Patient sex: M
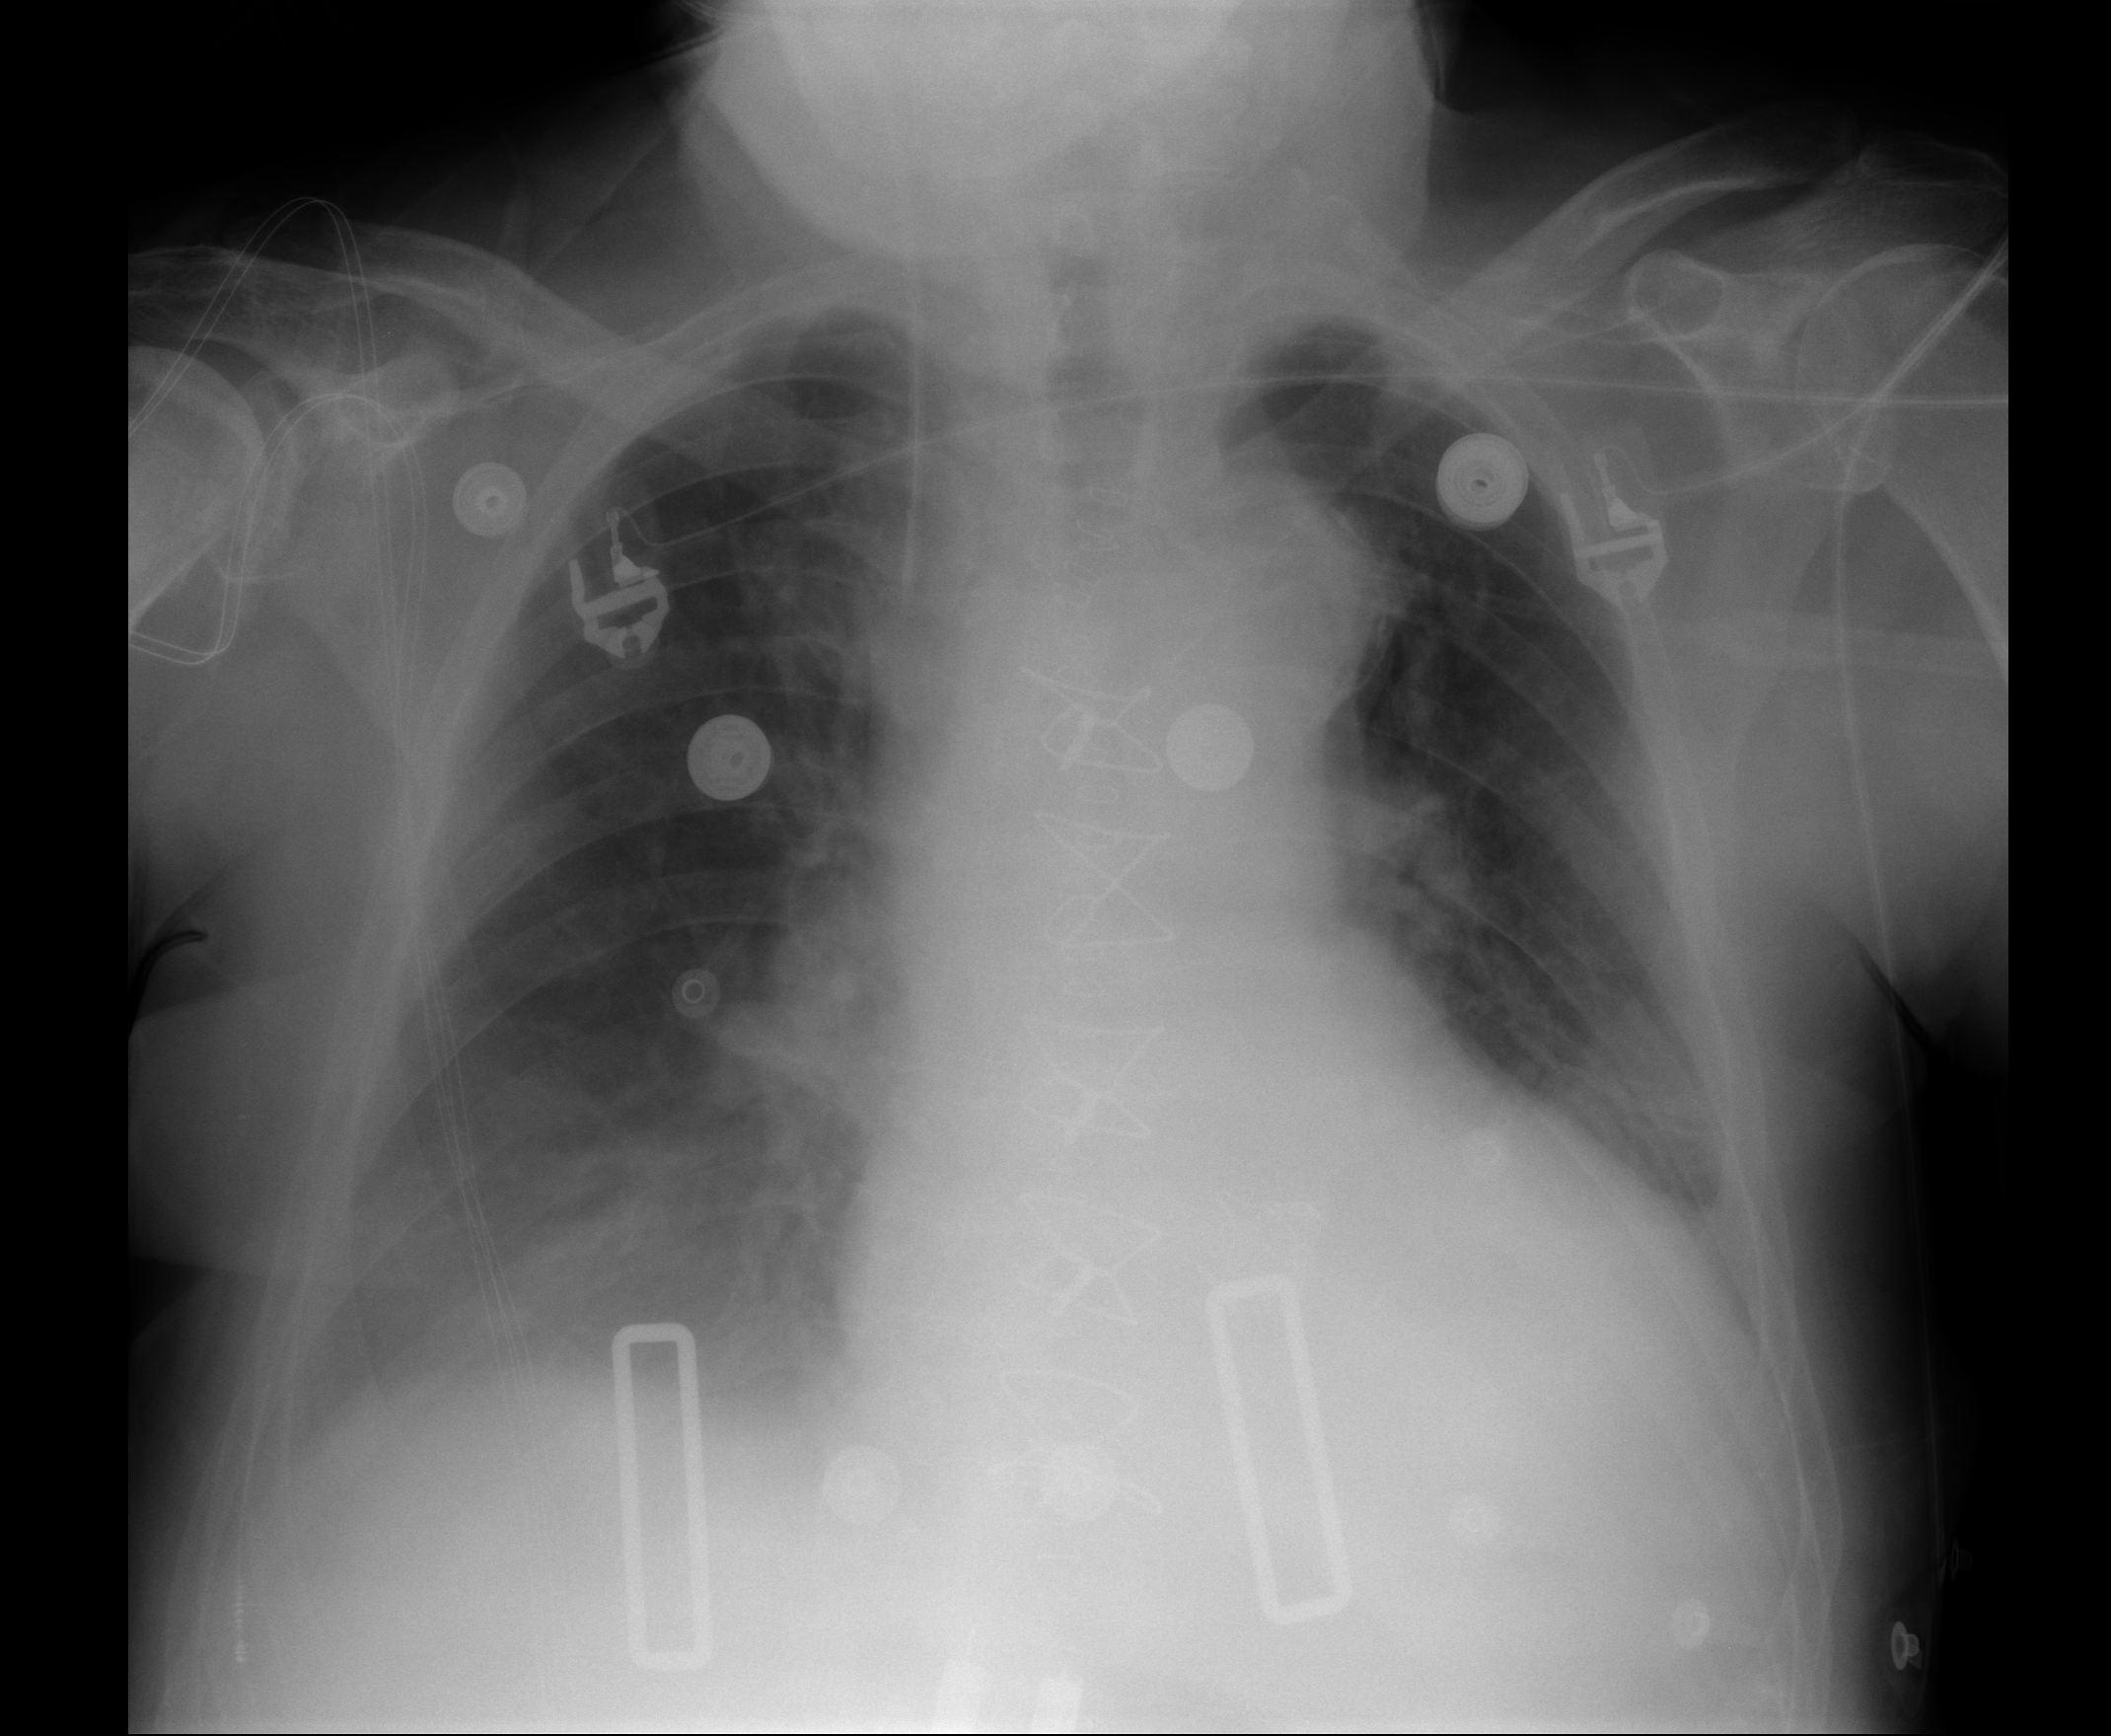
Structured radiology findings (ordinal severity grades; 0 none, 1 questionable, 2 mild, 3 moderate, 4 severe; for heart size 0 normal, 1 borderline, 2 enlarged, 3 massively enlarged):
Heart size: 2
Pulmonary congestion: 2
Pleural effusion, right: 2
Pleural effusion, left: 2
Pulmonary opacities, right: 0
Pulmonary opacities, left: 1
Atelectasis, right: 2
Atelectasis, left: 2